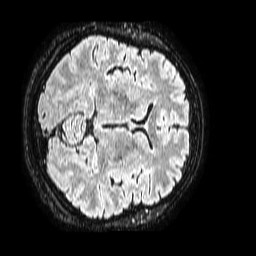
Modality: FLAIR
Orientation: axial
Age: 46
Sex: female
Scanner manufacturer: philips
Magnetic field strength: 1.5 T
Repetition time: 4.8 s
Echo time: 0.3 s